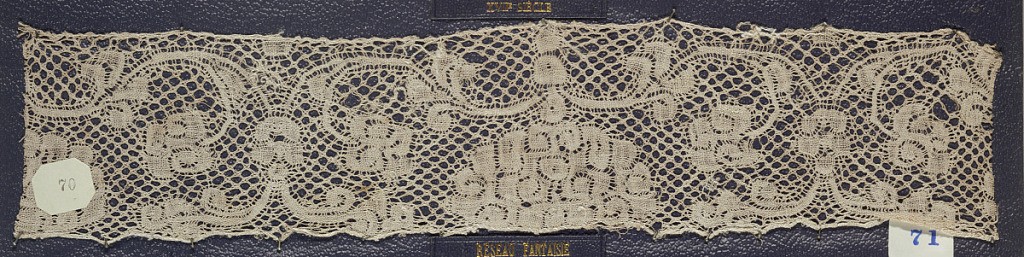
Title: Sample
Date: late 17th century
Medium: Technique: bobbin lace
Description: Bruges bobbin lace sample, symmetrical floral; late 17th century